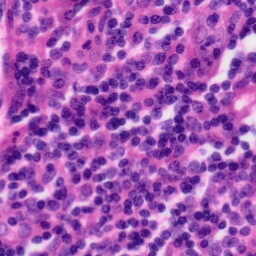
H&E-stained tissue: Tonsil